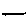
Label: line